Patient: sex M, age 73
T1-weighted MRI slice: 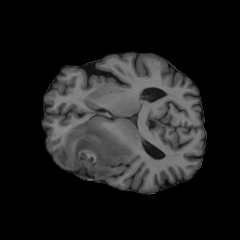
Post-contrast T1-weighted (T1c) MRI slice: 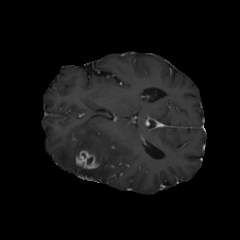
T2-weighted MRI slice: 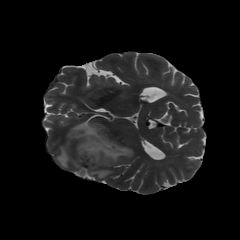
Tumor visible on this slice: yes
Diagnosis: Glioblastoma, IDH-wildtype
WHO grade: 4